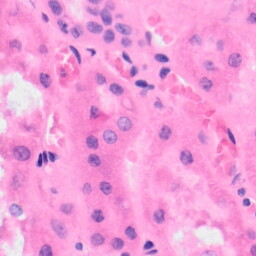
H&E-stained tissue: Kidney